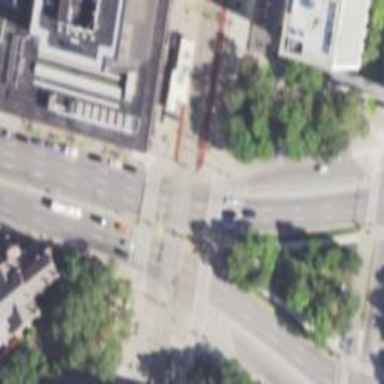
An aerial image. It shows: Marked crossing with pedestrian island.